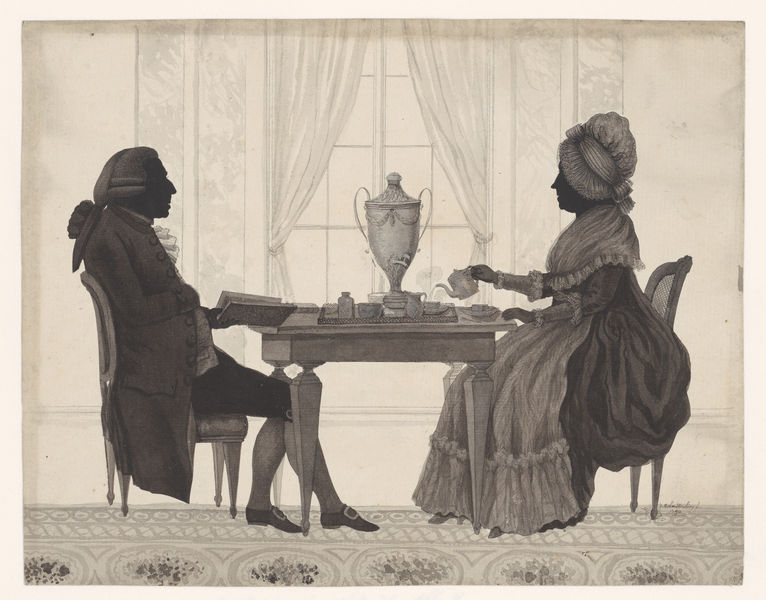
Titel: Louis Metayer en Antoinette Bernard aan tafel
Künstler: Joseph Adolf Schmetterling
Standort: Amsterdam
Institution: Rijksmuseum
Schlagwörter: mann, schatten, sitzen, fenster, frau, kleid, licht, profil, stuhl, stühle, tisch, zeichnung, zimmer, haube, rock, teppich, vorhang, mantel, sitzend, paar, amphore, kanne, krug, vase, perücke, kopfbedeckung, schürze, schuhe, sepia, essen, gardine, kaffee, zopf, tasse, tee, sakko, buch, kuchen, service, schwarzweiß, scherenschnitt, kännchen, tassen, ehepaar, dunkle, pokal, kaffe, urne, tablette, schürzewien